Question: I have this script
'''
players={}
function eventNewGame()
local playerList={}
for name,tbl in pairs(players) do
if tbl.wins>most.wins then
most={name=name,wins=tbl.wins}
end
table.insert(log.cheese, "<j><b>"..most.name.."</b> <vp>won the round for gathering <ROSE><b>"..most.wins.." cheese!</b><N>")
end
'''
However, it prints/sends/inserts as many times as people in the room. How could I make it so it inserts only ONE time?

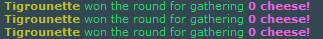
Answer: You are missing the closing 'end' of the 'for' loop, which causes the 'insert' line to be inside the loop. You need to add it:
'''
for name,tbl in pairs(players) do
if tbl.wins>most.wins then
most={name=name,wins=tbl.wins}
end
end -- <---- add this
table.insert(log.cheese, "<j><b>"..most.name.."</b> <vp>won the round for gathering <ROSE><b>"..most.wins.." cheese!</b><N>")
'''
You probably also have an extra 'end' at the end (otherwise your code wouldn't compile), which you will need to remove.